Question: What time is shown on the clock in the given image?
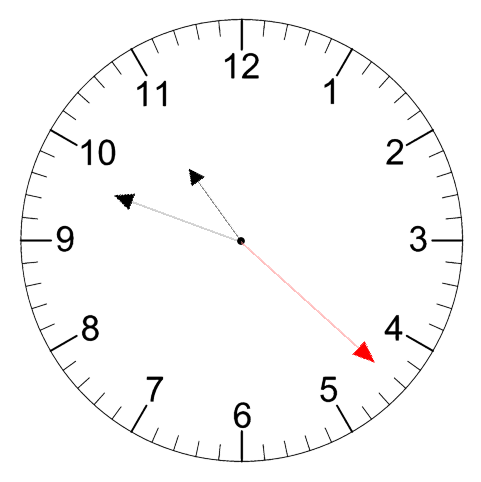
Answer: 10:48:22